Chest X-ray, PA view. Patient: 49 years old, sex M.
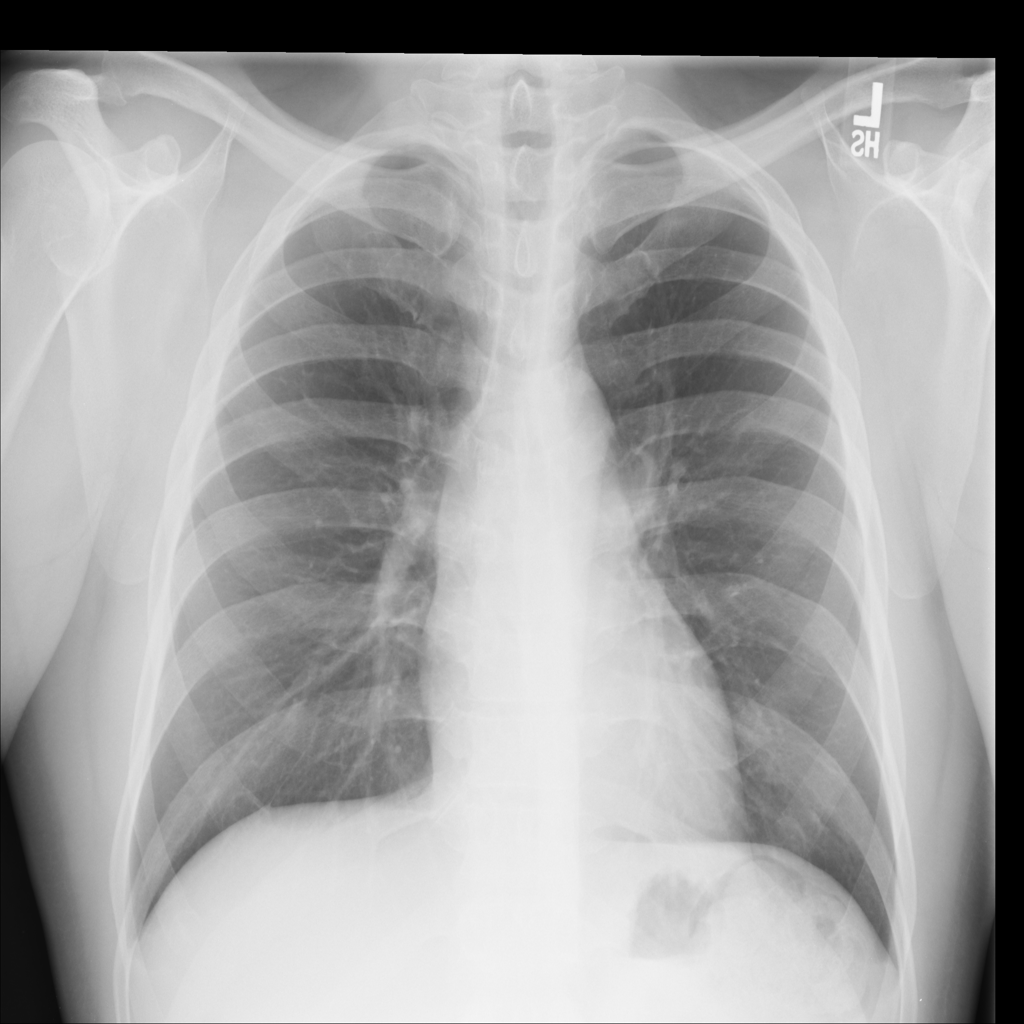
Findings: No Finding